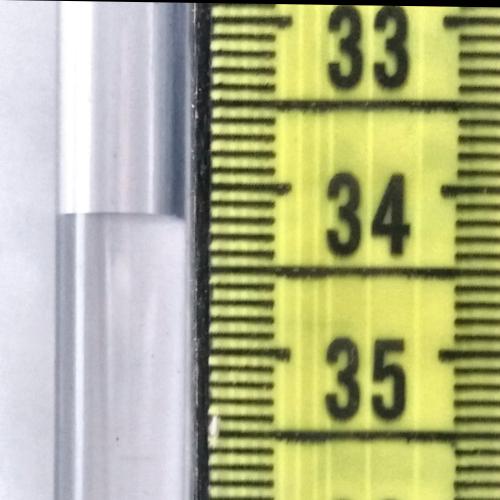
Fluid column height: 34.2 cm